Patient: sex M, age 67
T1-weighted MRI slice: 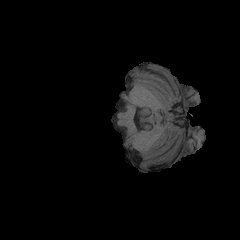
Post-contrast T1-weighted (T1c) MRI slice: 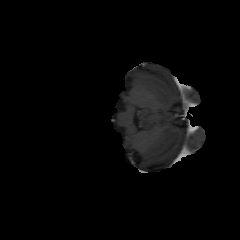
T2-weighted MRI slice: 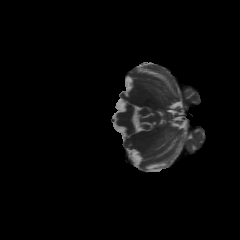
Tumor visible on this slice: no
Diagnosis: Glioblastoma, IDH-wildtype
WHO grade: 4